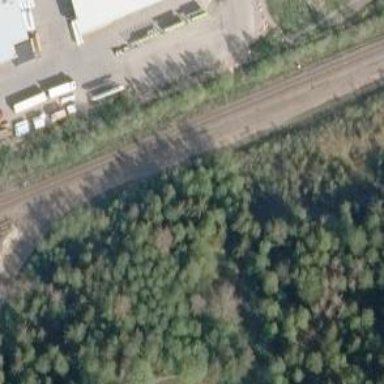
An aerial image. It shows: Railway signal supported by catenary mast.